Question: I'm using morris.js to draw a graph, but it draws the wrong value on the line graph. The popup shows 3, but the line reads 4

Code to draw graph:
'''
var overviewChart = Morris.Area({
element: 'overviewChart',
data: $.parseJSON($('#userBlocks').html()),
xkey: 'y',
ykeys: ['Blocks', 'Scans'],
labels: ['Blocks', 'Scans'],
lineColors: ['#A5C3F7', '#999']
});
'''
Text parsed for JSON data:
'''
[{"y":"2014-02-07","Blocks":0,"Scans":0},{"y":"2014-02-08","Blocks":0,"Scans":0},{"y":"2014-02-09","Blocks":0,"Scans":0},{"y":"2014-02-10","Blocks":0,"Scans":0},{"y":"2014-02-11","Blocks":0,"Scans":0},{"y":"2014-02-12","Blocks":0,"Scans":0},{"y":"2014-02-13","Blocks":0,"Scans":0},{"y":"2014-02-14","Blocks":0,"Scans":0},{"y":"2014-02-15","Blocks":0,"Scans":0},{"y":"2014-02-16","Blocks":0,"Scans":0},{"y":"2014-02-17","Blocks":0,"Scans":0},{"y":"2014-02-18","Blocks":0,"Scans":0},{"y":"2014-02-19","Blocks":0,"Scans":0},{"y":"2014-02-20","Blocks":0,"Scans":0},{"y":"2014-02-21","Blocks":0,"Scans":0},{"y":"2014-02-22","Blocks":0,"Scans":0},{"y":"2014-02-23","Blocks":0,"Scans":0},{"y":"2014-02-24","Blocks":0,"Scans":0},{"y":"2014-02-25","Blocks":0,"Scans":0},{"y":"2014-02-26","Blocks":0,"Scans":0},{"y":"2014-02-27","Blocks":0,"Scans":0},{"y":"2014-02-28","Blocks":0,"Scans":0},{"y":"2014-03-01","Blocks":0,"Scans":0},{"y":"2014-03-02","Blocks":0,"Scans":0},{"y":"2014-03-03","Blocks":0,"Scans":0},{"y":"2014-03-04","Blocks":0,"Scans":0},{"y":"2014-03-05","Blocks":0,"Scans":0},{"y":"2014-03-06","Blocks":0,"Scans":0},{"y":"2014-03-07","Blocks":1,"Scans":3}]
'''
It seems as if the grey line is adding 3+1 =4 instead of just 3. Is there a way to make it just 3?
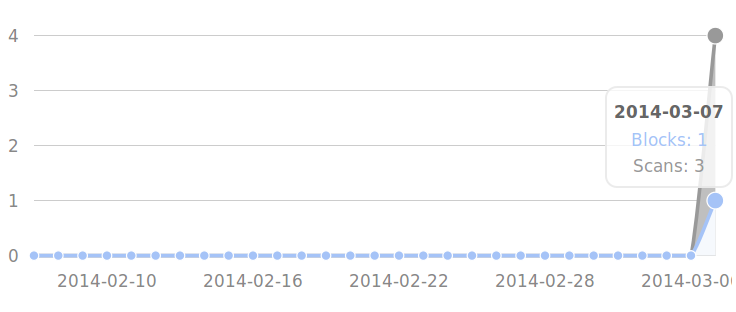
Answer: My fault. Just change Morris.Area to Morris.Line